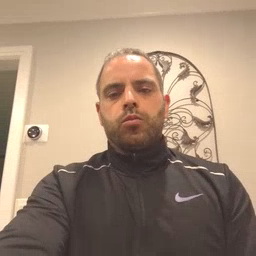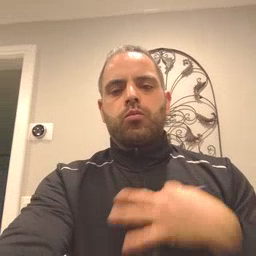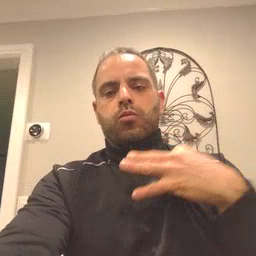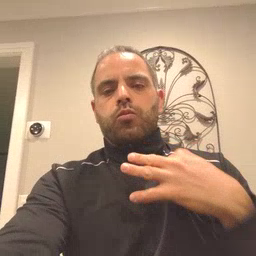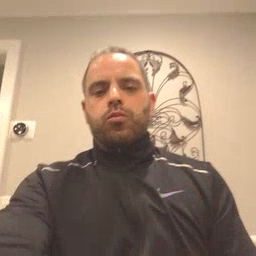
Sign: shirt